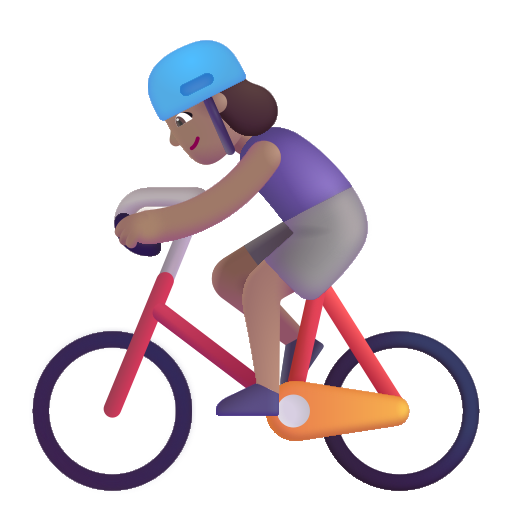
woman biking color